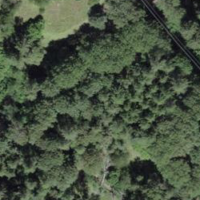
EUNIS habitat code: 44
Species observed at this site:
Primula veris